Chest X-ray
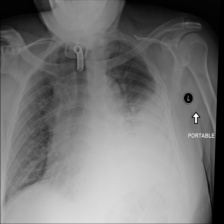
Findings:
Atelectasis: negative
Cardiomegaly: negative
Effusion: positive
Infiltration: negative
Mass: negative
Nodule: negative
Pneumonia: negative
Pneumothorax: negative
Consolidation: negative
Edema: negative
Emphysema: negative
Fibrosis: negative
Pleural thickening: negative
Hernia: negative